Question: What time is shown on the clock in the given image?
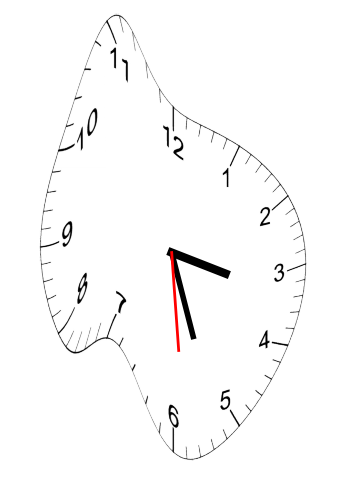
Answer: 03:26:29